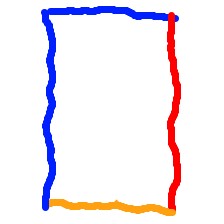
Shape: rectangle